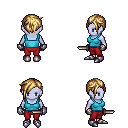
a pixel art fantasy rpg character, female body template, dark elf, purple skin, teal pirate shirt, red pants, blonde pixie cut hairstyle, metal gloves, metal boots, dagger, four views (front, back, left, right), 2x2 character sprite sheet, small pixel art, hard edges, no anti-aliasing